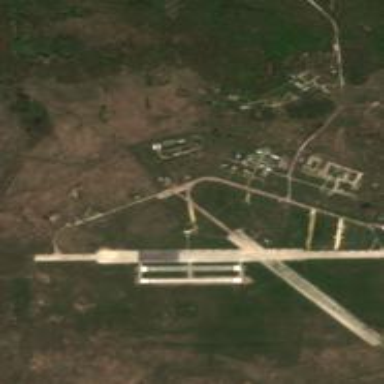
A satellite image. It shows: Military airfield used for military purposes.